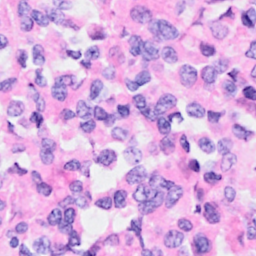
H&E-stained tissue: Breast